Field crop: maize
Growth stage: 2
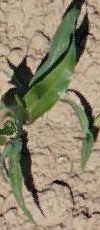
Species: maize